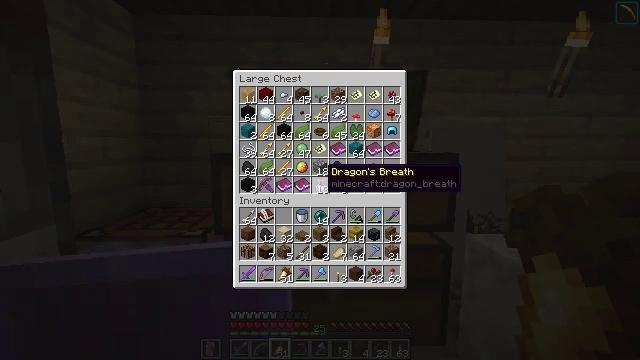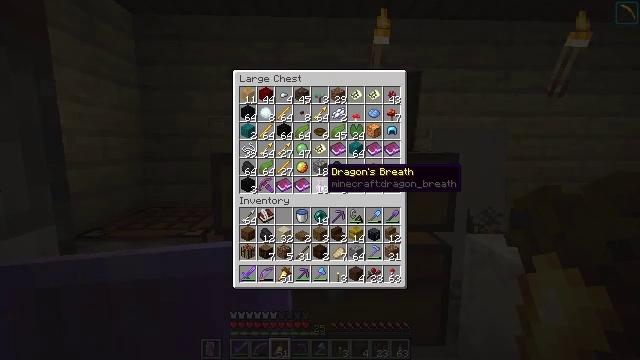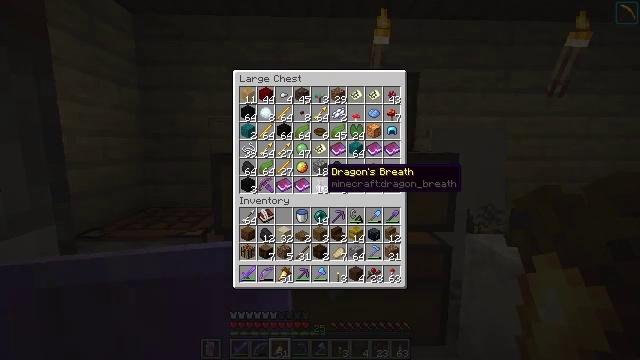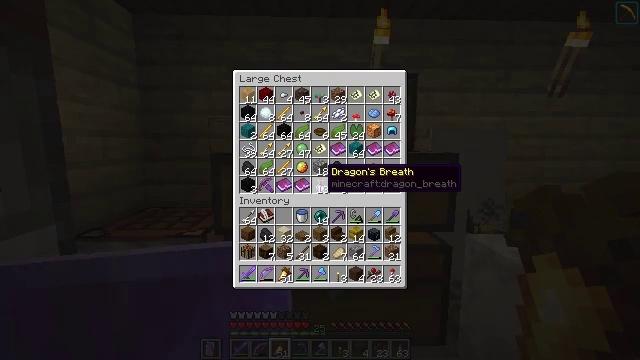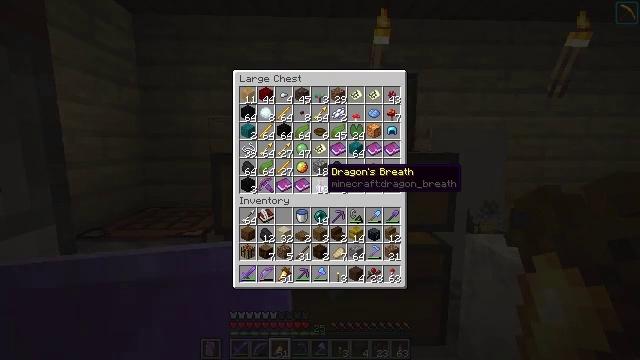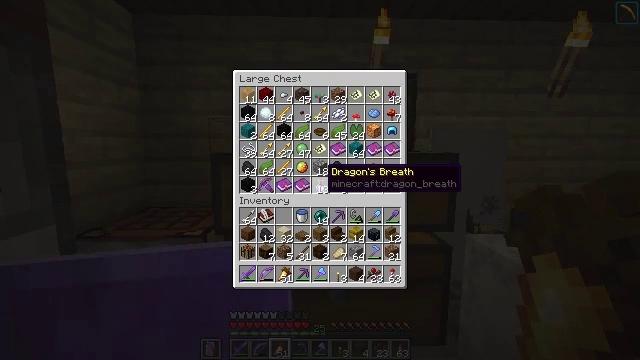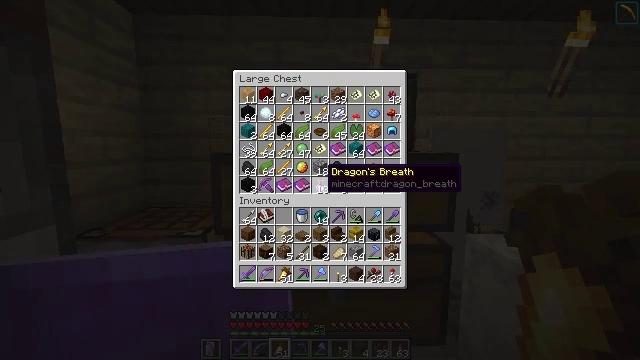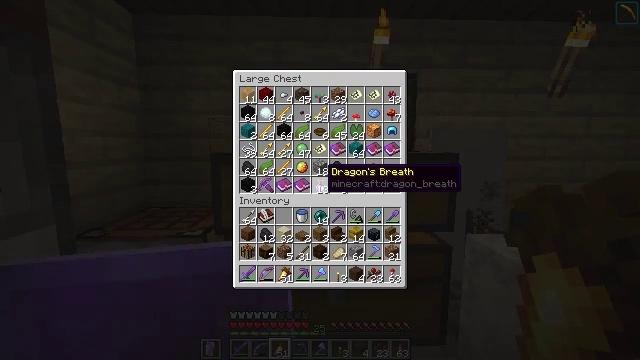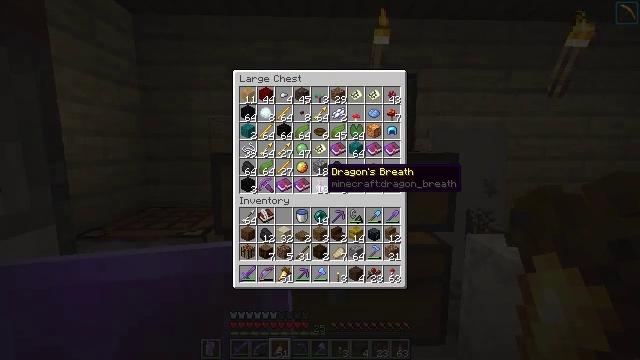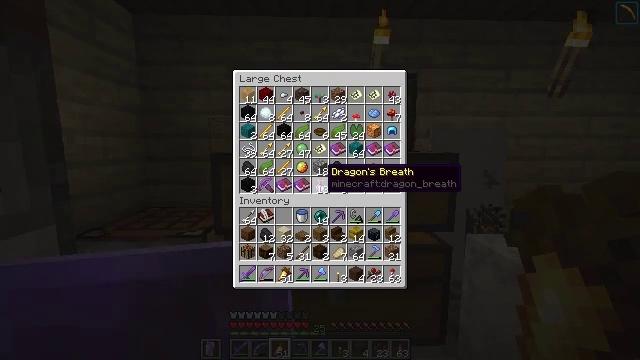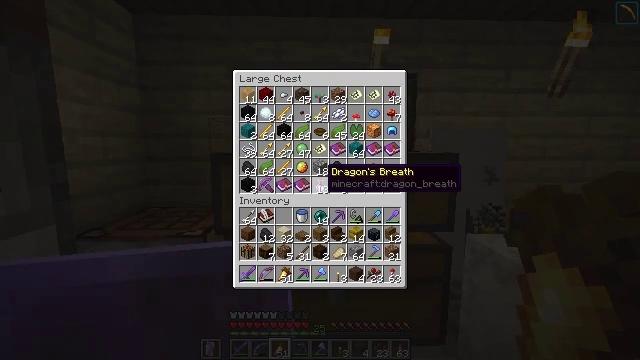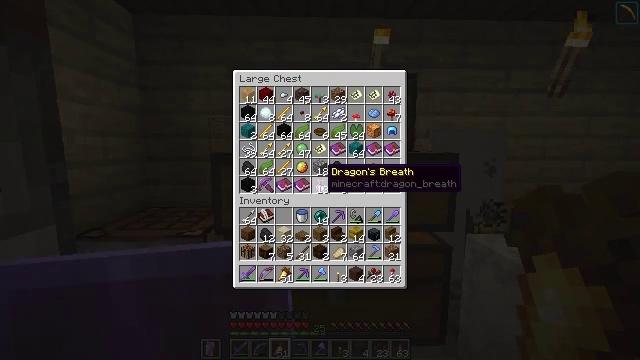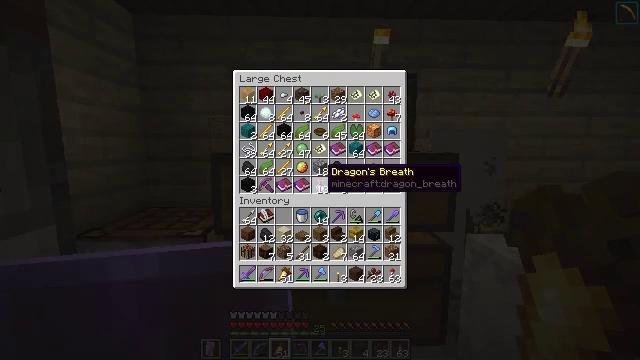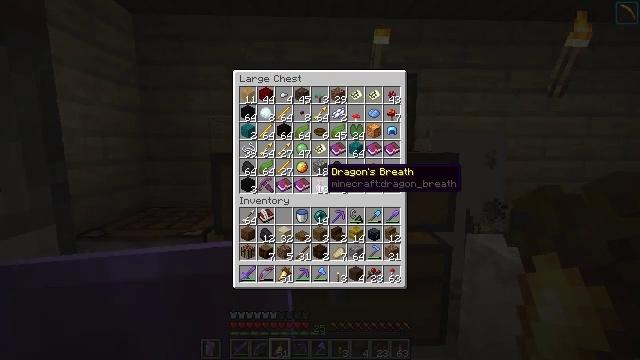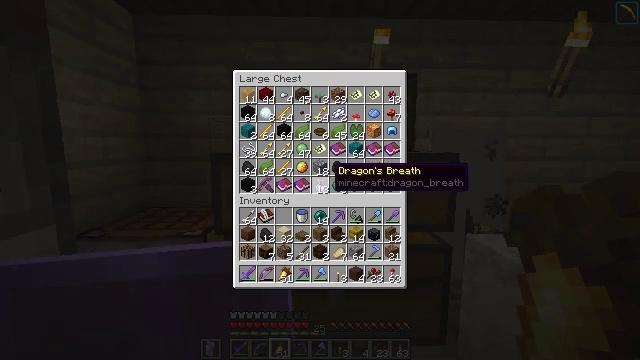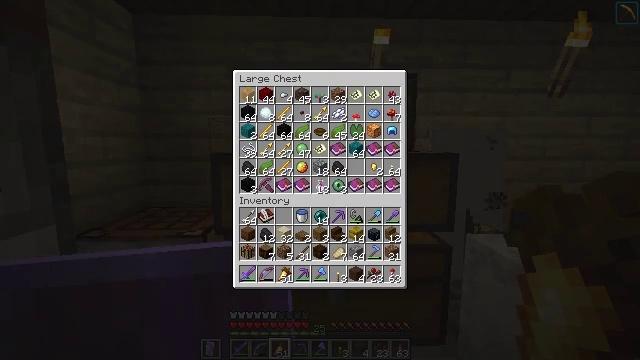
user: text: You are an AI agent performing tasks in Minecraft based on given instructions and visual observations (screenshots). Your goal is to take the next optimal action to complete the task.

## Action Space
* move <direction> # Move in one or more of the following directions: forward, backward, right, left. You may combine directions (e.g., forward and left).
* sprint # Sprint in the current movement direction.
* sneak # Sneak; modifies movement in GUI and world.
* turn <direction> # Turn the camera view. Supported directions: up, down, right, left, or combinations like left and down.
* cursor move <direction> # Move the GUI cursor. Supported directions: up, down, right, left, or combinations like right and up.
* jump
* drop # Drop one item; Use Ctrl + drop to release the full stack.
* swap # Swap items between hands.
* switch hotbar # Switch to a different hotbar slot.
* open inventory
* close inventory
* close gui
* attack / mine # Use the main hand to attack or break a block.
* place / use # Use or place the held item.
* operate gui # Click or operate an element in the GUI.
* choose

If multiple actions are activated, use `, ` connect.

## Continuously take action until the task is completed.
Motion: motion action
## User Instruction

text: Use the crafting interface to get brown concrete powder.
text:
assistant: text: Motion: no_op
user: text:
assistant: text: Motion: no_op
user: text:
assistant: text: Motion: no_op
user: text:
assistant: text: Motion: no_op
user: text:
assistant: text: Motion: no_op
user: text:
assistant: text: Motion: no_op
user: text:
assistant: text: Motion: no_op
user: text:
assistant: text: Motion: no_op
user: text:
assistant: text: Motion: no_op
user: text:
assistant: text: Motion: no_op
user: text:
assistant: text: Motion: no_op
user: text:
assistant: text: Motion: no_op
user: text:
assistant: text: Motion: no_op
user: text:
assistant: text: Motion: cursor move right
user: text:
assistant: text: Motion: cursor move right and up
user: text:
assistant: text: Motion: cursor move right
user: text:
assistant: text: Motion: no_op
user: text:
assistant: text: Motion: no_op
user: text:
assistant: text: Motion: no_op
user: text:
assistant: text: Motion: no_op
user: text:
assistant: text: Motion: no_op
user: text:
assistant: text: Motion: no_op
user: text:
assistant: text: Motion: no_op
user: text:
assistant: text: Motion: no_op
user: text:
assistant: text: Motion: no_op
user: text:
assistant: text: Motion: no_op
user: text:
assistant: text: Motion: close gui
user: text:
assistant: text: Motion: no_op
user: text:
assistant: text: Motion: no_op
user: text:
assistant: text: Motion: turn left and down